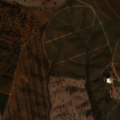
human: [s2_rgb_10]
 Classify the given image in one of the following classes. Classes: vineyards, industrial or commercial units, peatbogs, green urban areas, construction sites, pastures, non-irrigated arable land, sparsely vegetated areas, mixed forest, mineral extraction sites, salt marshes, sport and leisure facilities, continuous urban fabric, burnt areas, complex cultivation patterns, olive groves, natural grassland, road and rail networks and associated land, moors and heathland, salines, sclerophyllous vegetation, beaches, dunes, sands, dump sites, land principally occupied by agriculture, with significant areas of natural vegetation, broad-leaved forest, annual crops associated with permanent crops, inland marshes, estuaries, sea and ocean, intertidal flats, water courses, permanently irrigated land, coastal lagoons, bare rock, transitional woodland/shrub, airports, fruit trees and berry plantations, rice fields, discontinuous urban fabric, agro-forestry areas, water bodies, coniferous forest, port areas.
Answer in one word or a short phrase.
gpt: non-irrigated arable land, permanently irrigated land, olive groves, agro-forestry areas, transitional woodland/shrub